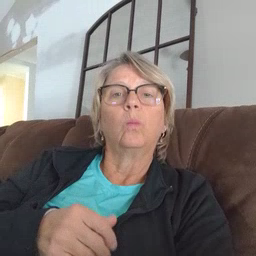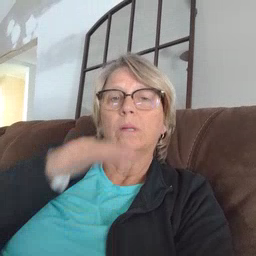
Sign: now